Question: For the given images, create images that have been filtered and contain frequencies that are (a) less than 4 cpd (b) greater than 8 cpd and (c) between 4 cpd and 8 cpd. Assume that the distance between the monitor and the potential subject is 60 cm.

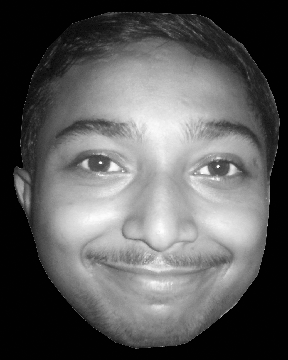
Answer: Well I will leave the actual answer to you but here is a hint: filtering an image in spatial domain is equivalent of multiplying its fourier version by a mask.
For low pass filtering, mask may be circular disk. For high pass filtering, mask is circular hole. For band pass filtering, mask is a circular donut.